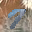
Label: 7